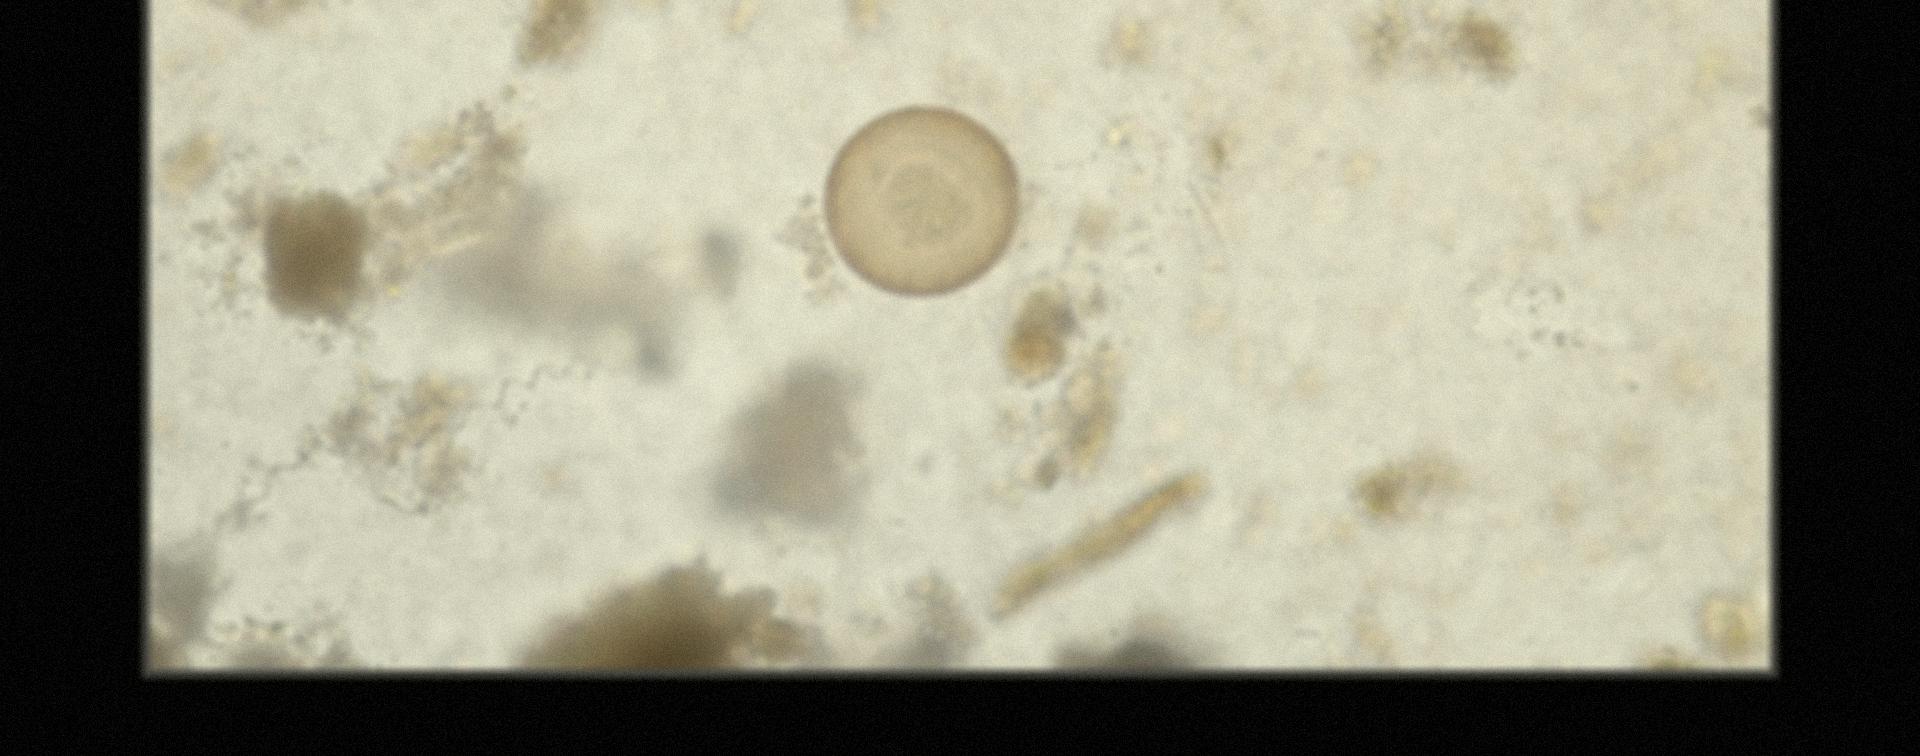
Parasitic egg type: Hymenolepis diminuta